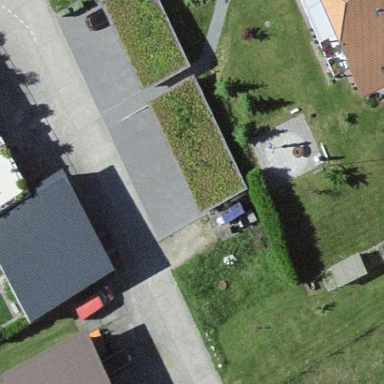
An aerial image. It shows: Garage building.